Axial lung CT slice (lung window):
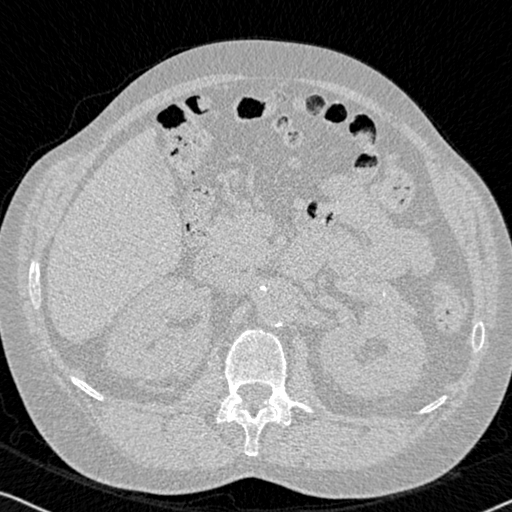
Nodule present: no